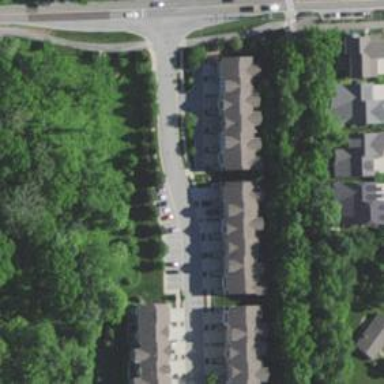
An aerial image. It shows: Residential road with asphalt surface and separate sidewalk.